Current action and preconditions to check: path_clear

Your task: For each precondition in the list above, predict whether it will hold at this action.

Consider the current scene as observed from the mobile robot's camera, and analyze the predicted future states of all dynamic agents (e.g., people, animals, vehicles, or any moving entities) within the NEXT SECOND.

IMPORTANT: Only answer "very likely" if you are absolutely certain—based on strong, clear evidence—that a dynamic agent will violate the precondition in the predicted future state. Do NOT answer "very likely" for unlikely, ambiguous, or low-probability risks.

Ask yourself for each precondition: Is there a high probability, with clear and convincing evidence, that the predicted future states of any dynamic agent will interfere with the predicted future state of the currently executing action within the NEXT SECOND, causing that precondition to fail?

Assess the risk level based on these predictions. Use "likely" or "very likely" if motions create a clear risk of interference.

Use "neutral" or "improbable" if agents are nearby but their predicted paths are clearly diverging or non-conflicting.

Failure Risk Categories: "very improbable", "improbable", "neutral", "likely", "very likely"

Answer Format: Output ONLY the probability_of_failure value from these categories: "very improbable", "improbable", "neutral", "likely", "very likely"

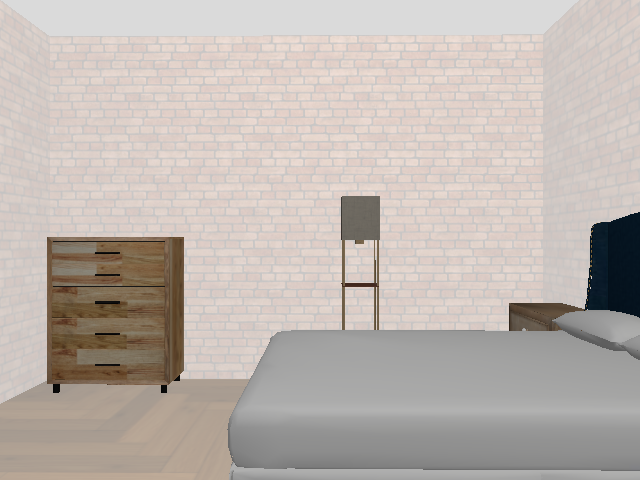

Answer: very improbable